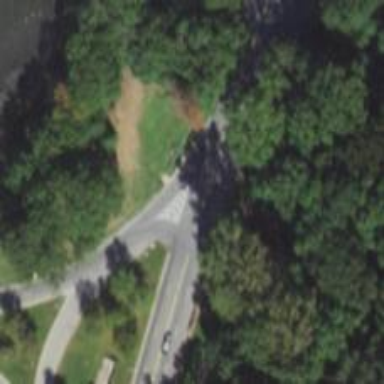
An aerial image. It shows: Secondary link road.